Question: Is Discover turned on?
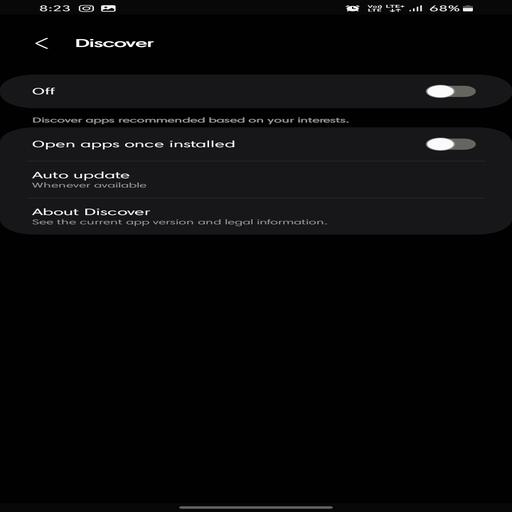
Answer: No